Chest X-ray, PA view. Patient: 28 years old, sex M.
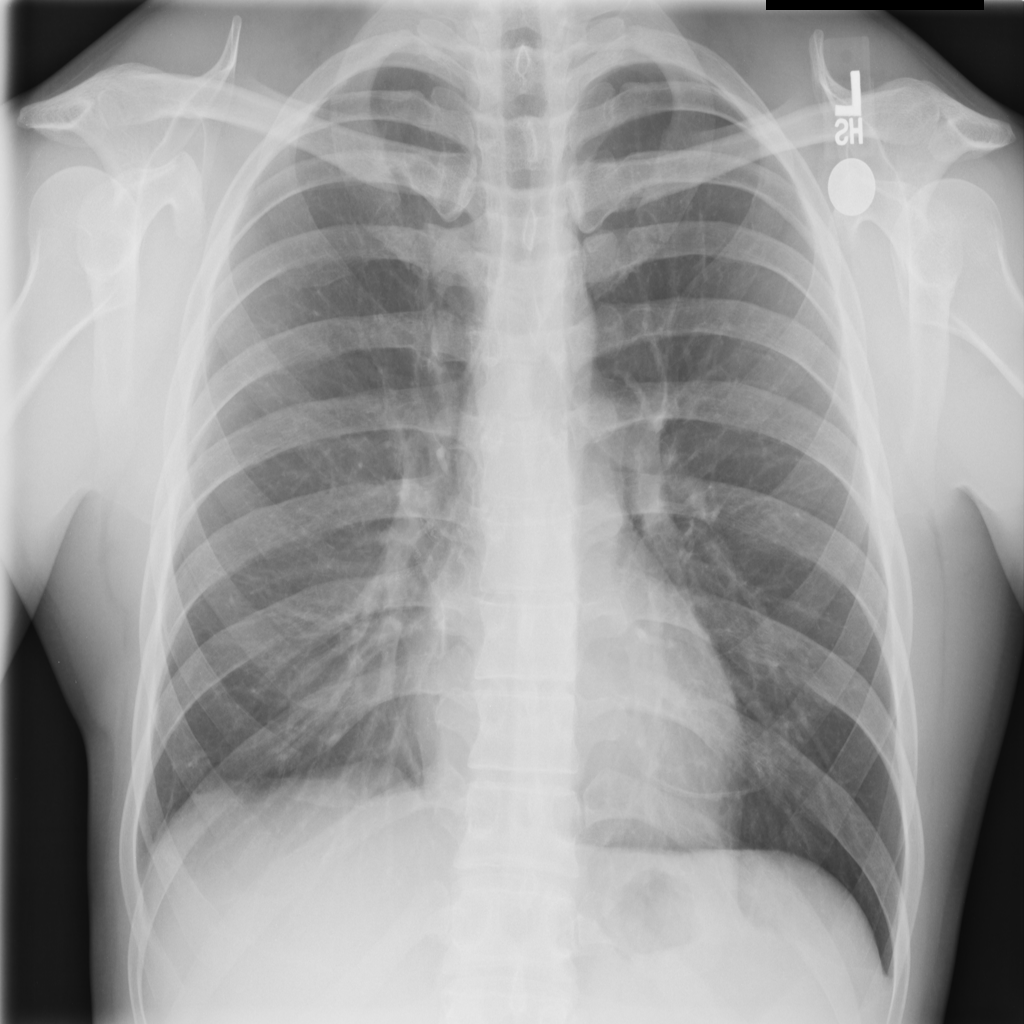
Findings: No Finding